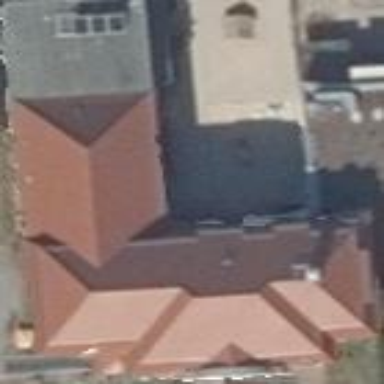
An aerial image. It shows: Kindergarten building.